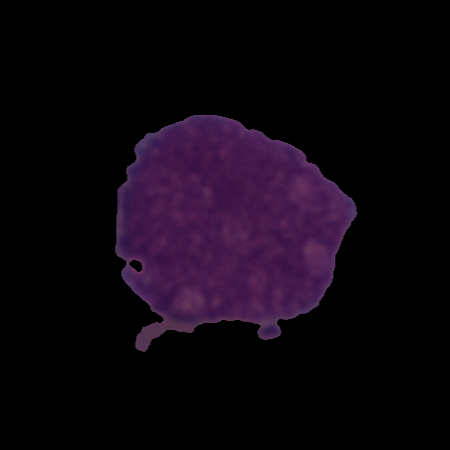
Label: cancer